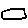
Label: triangle